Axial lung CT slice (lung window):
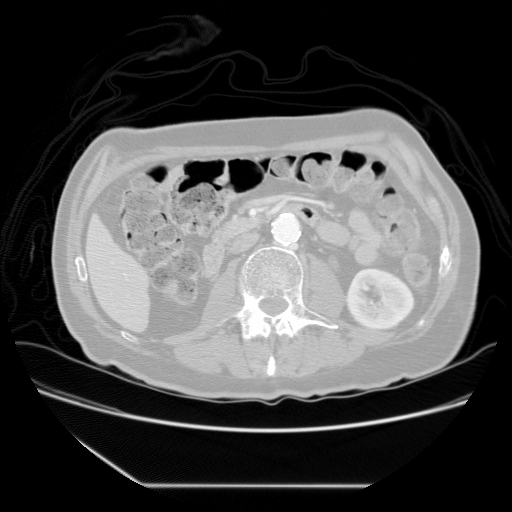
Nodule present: no